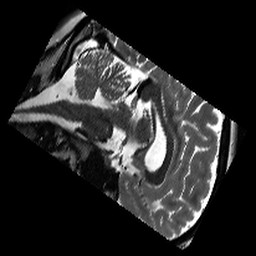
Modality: T2w
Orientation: sagittal
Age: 28
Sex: female